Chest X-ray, AP view. Patient: 58 years old, sex M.
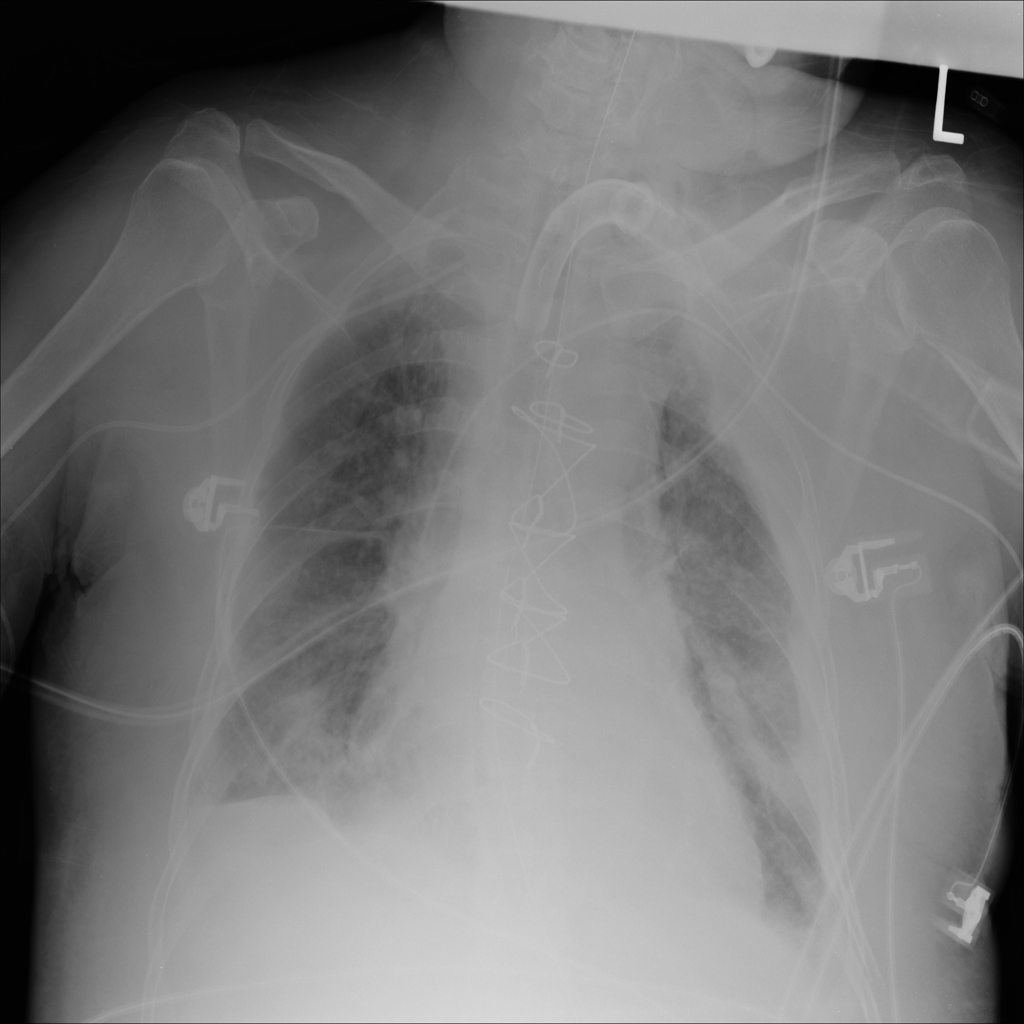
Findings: Atelectasis, Effusion, Infiltration, Pleural_Thickening